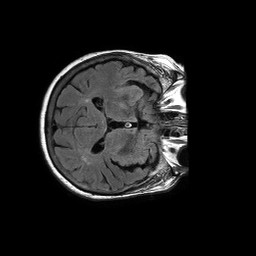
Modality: FLAIR
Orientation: axial
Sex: female
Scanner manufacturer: philips
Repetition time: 11 s
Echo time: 0.125 s